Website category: jobs
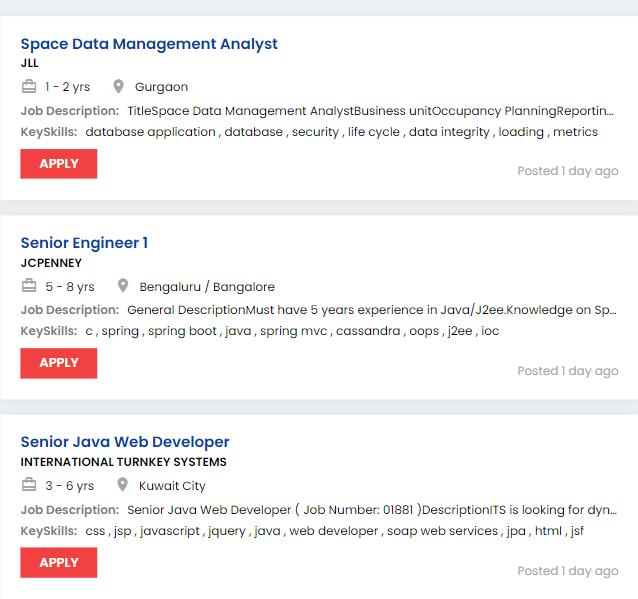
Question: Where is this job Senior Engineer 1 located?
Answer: Bengaluru / Bangalore

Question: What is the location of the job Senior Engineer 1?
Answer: Bengaluru / Bangalore

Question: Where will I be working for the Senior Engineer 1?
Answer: Bengaluru / Bangalore

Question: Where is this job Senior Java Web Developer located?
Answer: Kuwait City

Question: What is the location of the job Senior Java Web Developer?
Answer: Kuwait City

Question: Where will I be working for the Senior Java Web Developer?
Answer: Kuwait City

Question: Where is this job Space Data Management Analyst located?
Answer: Gurgaon

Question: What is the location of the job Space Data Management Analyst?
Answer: Gurgaon

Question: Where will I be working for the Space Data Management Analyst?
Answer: Gurgaon

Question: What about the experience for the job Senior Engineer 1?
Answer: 5 - 8 yrs

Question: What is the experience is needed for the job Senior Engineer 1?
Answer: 5 - 8 yrs

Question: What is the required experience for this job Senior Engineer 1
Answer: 5 - 8 yrs

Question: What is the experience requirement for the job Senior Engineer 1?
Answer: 5 - 8 yrs

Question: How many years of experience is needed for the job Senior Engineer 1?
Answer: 5 - 8 yrs

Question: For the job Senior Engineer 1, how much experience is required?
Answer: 5 - 8 yrs

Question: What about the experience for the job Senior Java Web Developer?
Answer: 3 - 6 yrs

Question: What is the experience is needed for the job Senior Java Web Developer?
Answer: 3 - 6 yrs

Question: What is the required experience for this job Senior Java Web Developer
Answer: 3 - 6 yrs

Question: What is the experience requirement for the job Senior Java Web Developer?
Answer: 3 - 6 yrs

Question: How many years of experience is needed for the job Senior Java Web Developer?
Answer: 3 - 6 yrs

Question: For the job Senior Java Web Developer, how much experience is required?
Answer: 3 - 6 yrs

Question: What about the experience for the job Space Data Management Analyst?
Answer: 1 - 2 yrs

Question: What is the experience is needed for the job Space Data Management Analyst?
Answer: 1 - 2 yrs

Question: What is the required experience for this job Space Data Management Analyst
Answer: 1 - 2 yrs

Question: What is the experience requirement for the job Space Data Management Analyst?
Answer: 1 - 2 yrs

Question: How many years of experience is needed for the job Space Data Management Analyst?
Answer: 1 - 2 yrs

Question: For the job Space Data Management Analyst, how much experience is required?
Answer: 1 - 2 yrs

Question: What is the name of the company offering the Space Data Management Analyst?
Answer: JLL

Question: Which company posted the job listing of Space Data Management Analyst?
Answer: JLL

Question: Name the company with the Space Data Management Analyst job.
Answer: JLL

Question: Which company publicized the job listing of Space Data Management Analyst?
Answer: JLL

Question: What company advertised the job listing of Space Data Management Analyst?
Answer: JLL

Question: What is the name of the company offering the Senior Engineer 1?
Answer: JCPENNEY

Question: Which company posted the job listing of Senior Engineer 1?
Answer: JCPENNEY

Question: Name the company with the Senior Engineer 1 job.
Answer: JCPENNEY

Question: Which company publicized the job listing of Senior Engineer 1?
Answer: JCPENNEY

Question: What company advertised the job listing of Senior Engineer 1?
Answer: JCPENNEY

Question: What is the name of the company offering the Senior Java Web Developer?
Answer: INTERNATIONAL TURNKEY SYSTEMS

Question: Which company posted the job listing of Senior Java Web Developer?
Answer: INTERNATIONAL TURNKEY SYSTEMS

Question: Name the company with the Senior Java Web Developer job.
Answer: INTERNATIONAL TURNKEY SYSTEMS

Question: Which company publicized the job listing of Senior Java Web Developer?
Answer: INTERNATIONAL TURNKEY SYSTEMS

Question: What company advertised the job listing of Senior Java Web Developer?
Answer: INTERNATIONAL TURNKEY SYSTEMS

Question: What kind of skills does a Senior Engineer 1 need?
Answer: c , spring , spring boot , java , spring mvc , cassandra , oops , j2ee , ioc

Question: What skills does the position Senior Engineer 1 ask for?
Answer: c , spring , spring boot , java , spring mvc , cassandra , oops , j2ee , ioc

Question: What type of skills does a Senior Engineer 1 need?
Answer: c , spring , spring boot , java , spring mvc , cassandra , oops , j2ee , ioc

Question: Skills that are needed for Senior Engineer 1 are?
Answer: c , spring , spring boot , java , spring mvc , cassandra , oops , j2ee , ioc

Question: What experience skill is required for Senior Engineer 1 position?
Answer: c , spring , spring boot , java , spring mvc , cassandra , oops , j2ee , ioc

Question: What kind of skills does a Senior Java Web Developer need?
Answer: css , jsp , javascript , jquery , java , web developer , soap web services , jpa , html , jsf

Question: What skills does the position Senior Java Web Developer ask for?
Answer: css , jsp , javascript , jquery , java , web developer , soap web services , jpa , html , jsf

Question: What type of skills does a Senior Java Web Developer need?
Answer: css , jsp , javascript , jquery , java , web developer , soap web services , jpa , html , jsf

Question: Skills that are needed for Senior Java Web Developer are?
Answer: css , jsp , javascript , jquery , java , web developer , soap web services , jpa , html , jsf

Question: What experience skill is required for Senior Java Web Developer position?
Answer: css , jsp , javascript , jquery , java , web developer , soap web services , jpa , html , jsf

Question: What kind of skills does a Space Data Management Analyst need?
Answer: database application , database , security , life cycle , data integrity , loading , metrics

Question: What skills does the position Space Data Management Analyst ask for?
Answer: database application , database , security , life cycle , data integrity , loading , metrics

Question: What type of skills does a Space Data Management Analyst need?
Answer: database application , database , security , life cycle , data integrity , loading , metrics

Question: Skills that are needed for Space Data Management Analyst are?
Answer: database application , database , security , life cycle , data integrity , loading , metrics

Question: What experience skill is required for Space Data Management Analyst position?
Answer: database application , database , security , life cycle , data integrity , loading , metrics